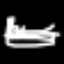
Label: bed